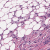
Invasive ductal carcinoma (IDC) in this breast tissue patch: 1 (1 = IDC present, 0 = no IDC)